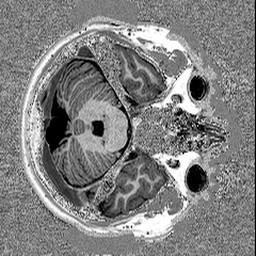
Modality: UNIT1
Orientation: axial
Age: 31
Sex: male
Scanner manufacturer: siemens
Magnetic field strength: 3 T
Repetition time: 5 s
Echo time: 0.00298 s